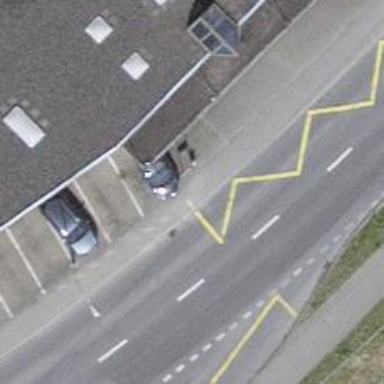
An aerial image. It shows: Asphalt platform for public transport.